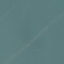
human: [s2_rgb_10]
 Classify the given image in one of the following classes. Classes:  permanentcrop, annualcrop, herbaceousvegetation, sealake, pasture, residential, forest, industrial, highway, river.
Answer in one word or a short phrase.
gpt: SeaLake